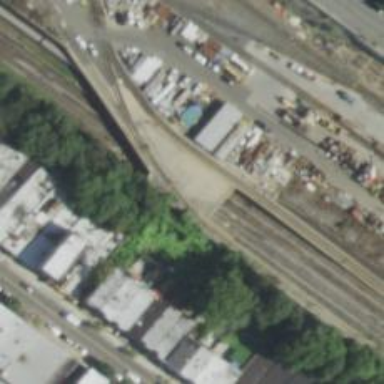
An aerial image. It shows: Bridge over electrified rail tracks. The service yard runs alongside the top electrified rail.